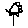
Label: flower